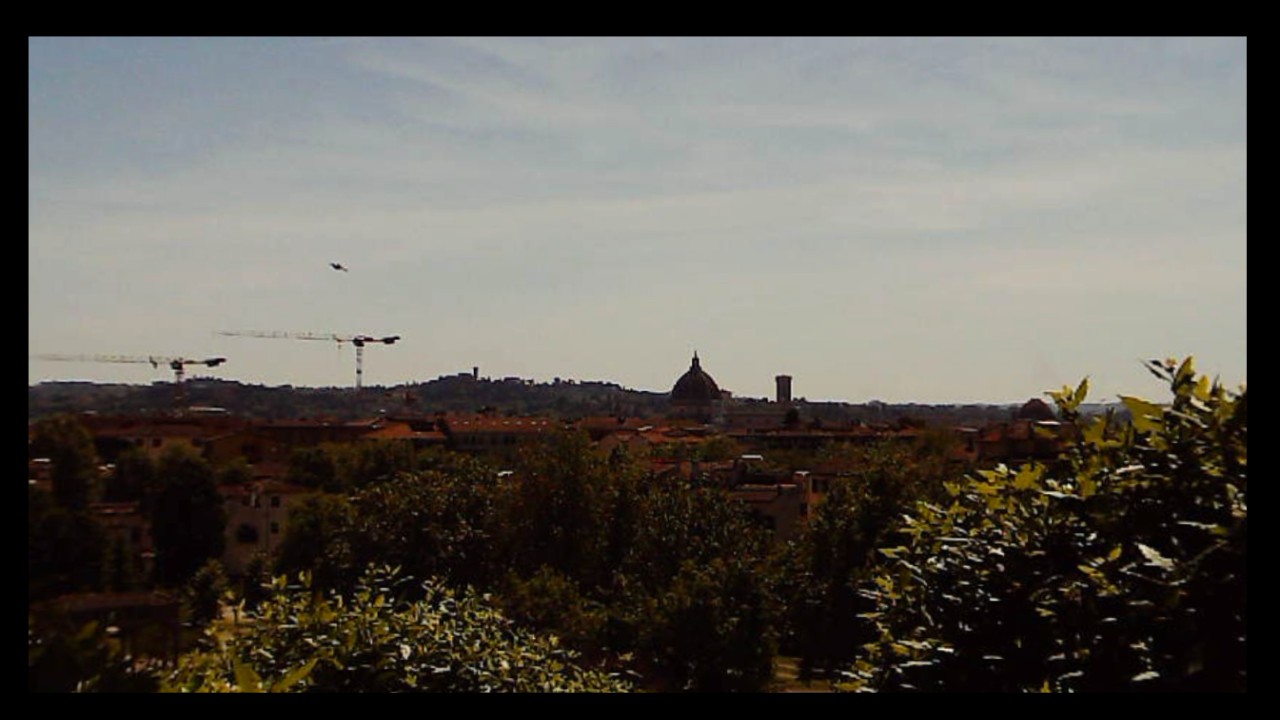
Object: DJI Mini 3